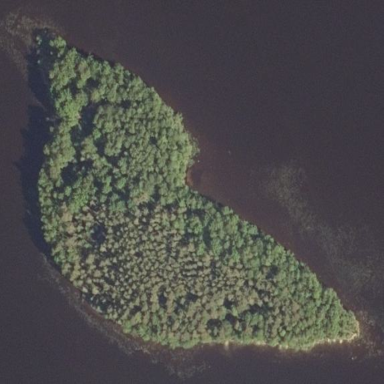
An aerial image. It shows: Islet surrounded by woodland.